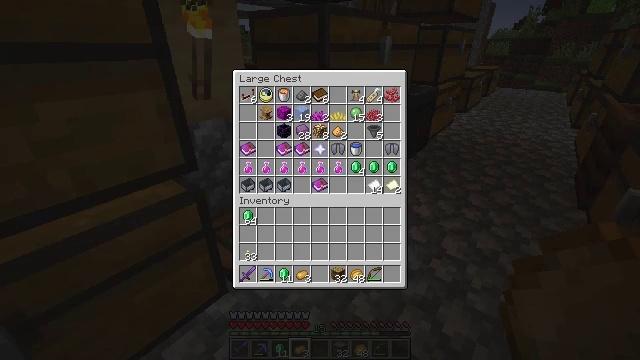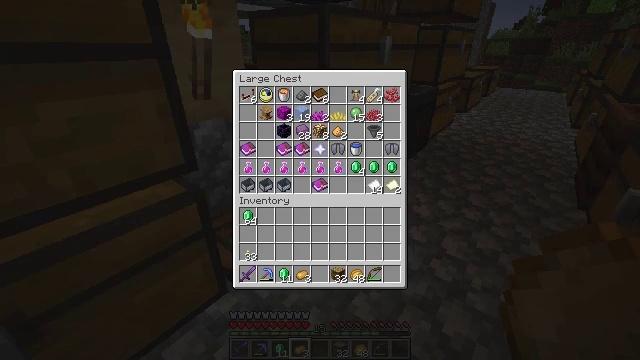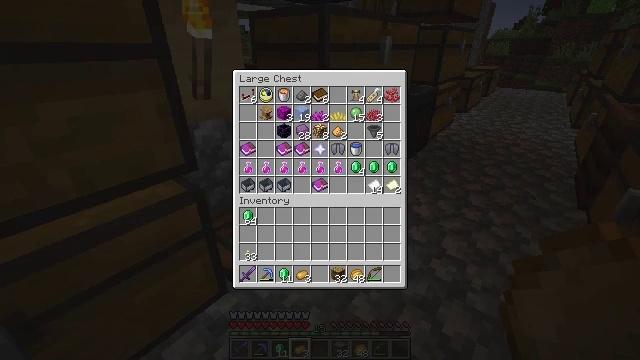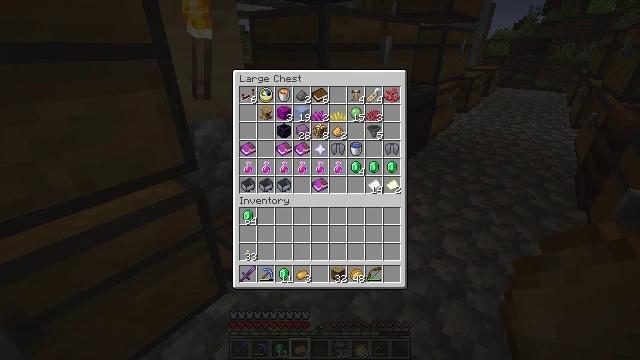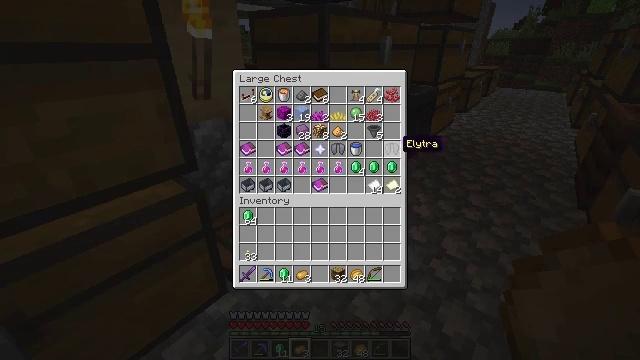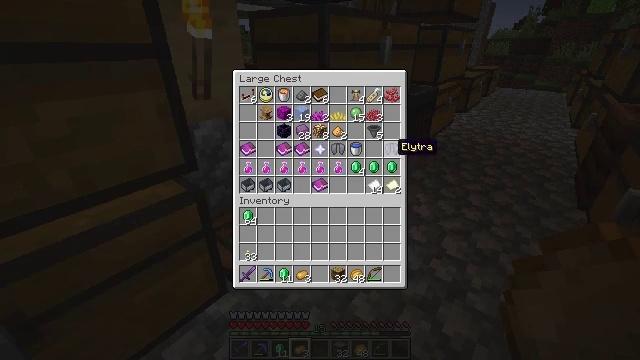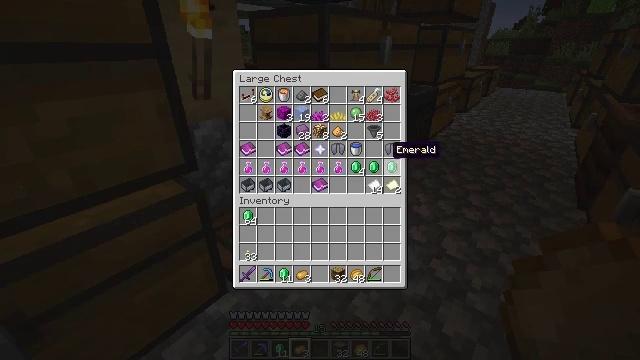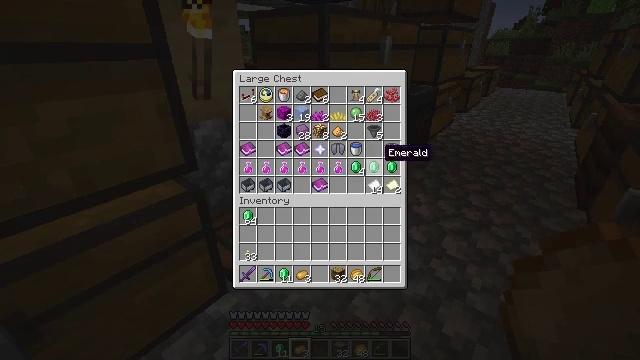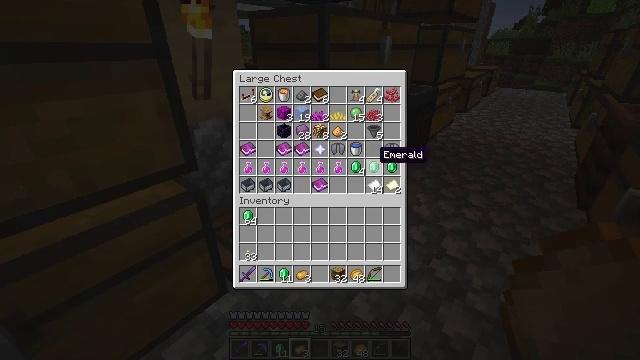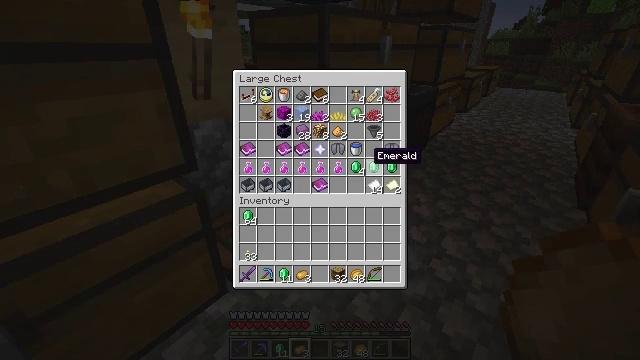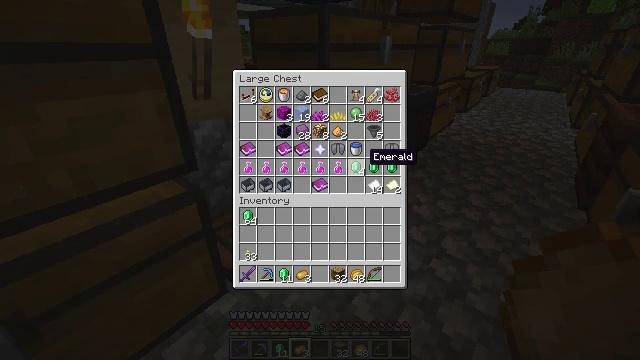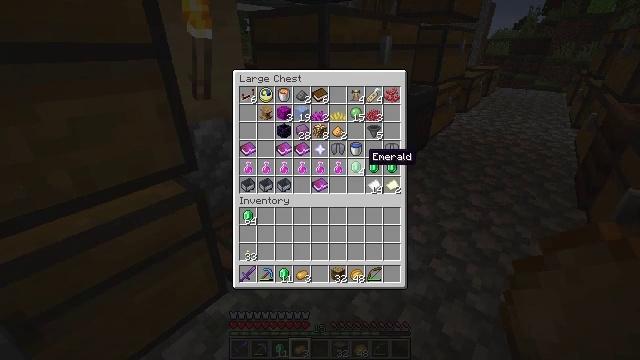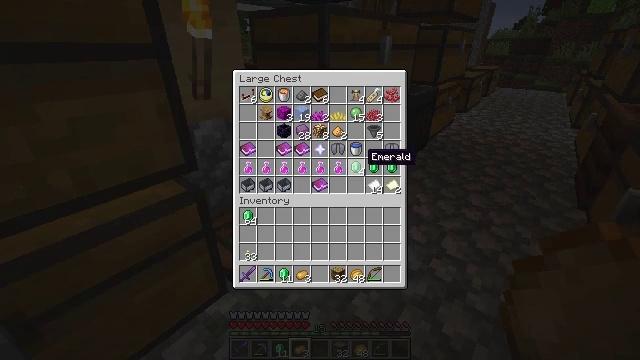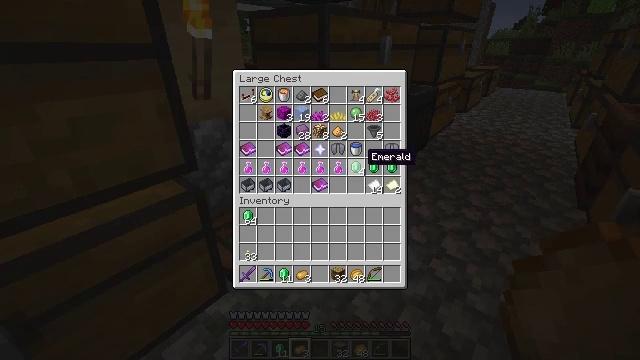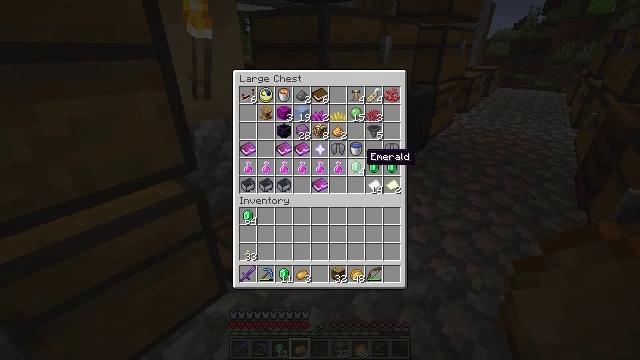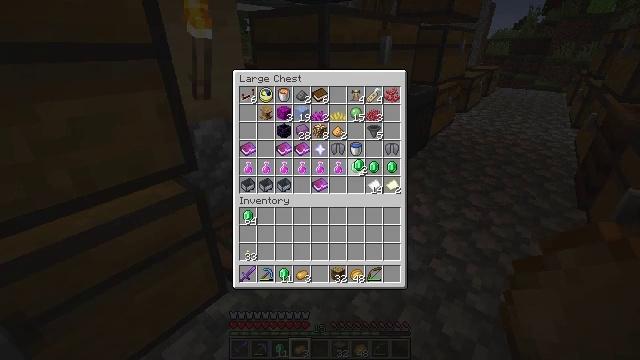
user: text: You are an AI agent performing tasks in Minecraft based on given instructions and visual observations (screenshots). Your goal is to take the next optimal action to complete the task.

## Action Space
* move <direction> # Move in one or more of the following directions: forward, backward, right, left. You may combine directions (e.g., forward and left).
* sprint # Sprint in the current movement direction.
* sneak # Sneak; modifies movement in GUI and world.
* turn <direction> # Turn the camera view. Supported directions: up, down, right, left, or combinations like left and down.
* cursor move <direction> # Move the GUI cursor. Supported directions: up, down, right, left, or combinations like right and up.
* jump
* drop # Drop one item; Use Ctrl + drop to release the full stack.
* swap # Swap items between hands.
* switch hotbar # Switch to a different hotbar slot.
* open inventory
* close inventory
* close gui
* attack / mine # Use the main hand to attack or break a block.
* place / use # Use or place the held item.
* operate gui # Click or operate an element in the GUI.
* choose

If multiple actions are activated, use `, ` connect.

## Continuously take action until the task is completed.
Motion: motion action
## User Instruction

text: Break the cobblestone to create a path.
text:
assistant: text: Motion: no_op
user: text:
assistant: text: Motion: no_op
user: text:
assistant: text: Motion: cursor move left
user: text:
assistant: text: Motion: cursor move left
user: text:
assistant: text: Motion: no_op
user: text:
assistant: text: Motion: no_op
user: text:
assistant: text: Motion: cursor move left
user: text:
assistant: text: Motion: no_op
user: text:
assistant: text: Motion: no_op
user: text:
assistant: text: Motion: no_op
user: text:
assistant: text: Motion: no_op
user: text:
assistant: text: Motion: no_op
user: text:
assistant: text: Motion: no_op
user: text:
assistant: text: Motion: no_op
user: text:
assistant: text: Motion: choose
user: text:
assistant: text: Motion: choose
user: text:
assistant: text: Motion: choose
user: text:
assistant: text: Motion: no_op
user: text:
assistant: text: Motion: no_op
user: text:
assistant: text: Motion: no_op
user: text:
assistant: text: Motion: no_op
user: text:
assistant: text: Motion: no_op
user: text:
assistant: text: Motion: no_op
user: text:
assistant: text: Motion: no_op
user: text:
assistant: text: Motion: no_op
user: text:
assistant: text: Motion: no_op
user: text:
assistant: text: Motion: no_op
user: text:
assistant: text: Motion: no_op
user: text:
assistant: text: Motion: cursor move left and down
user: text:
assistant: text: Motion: cursor move left and down